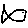
Label: fish